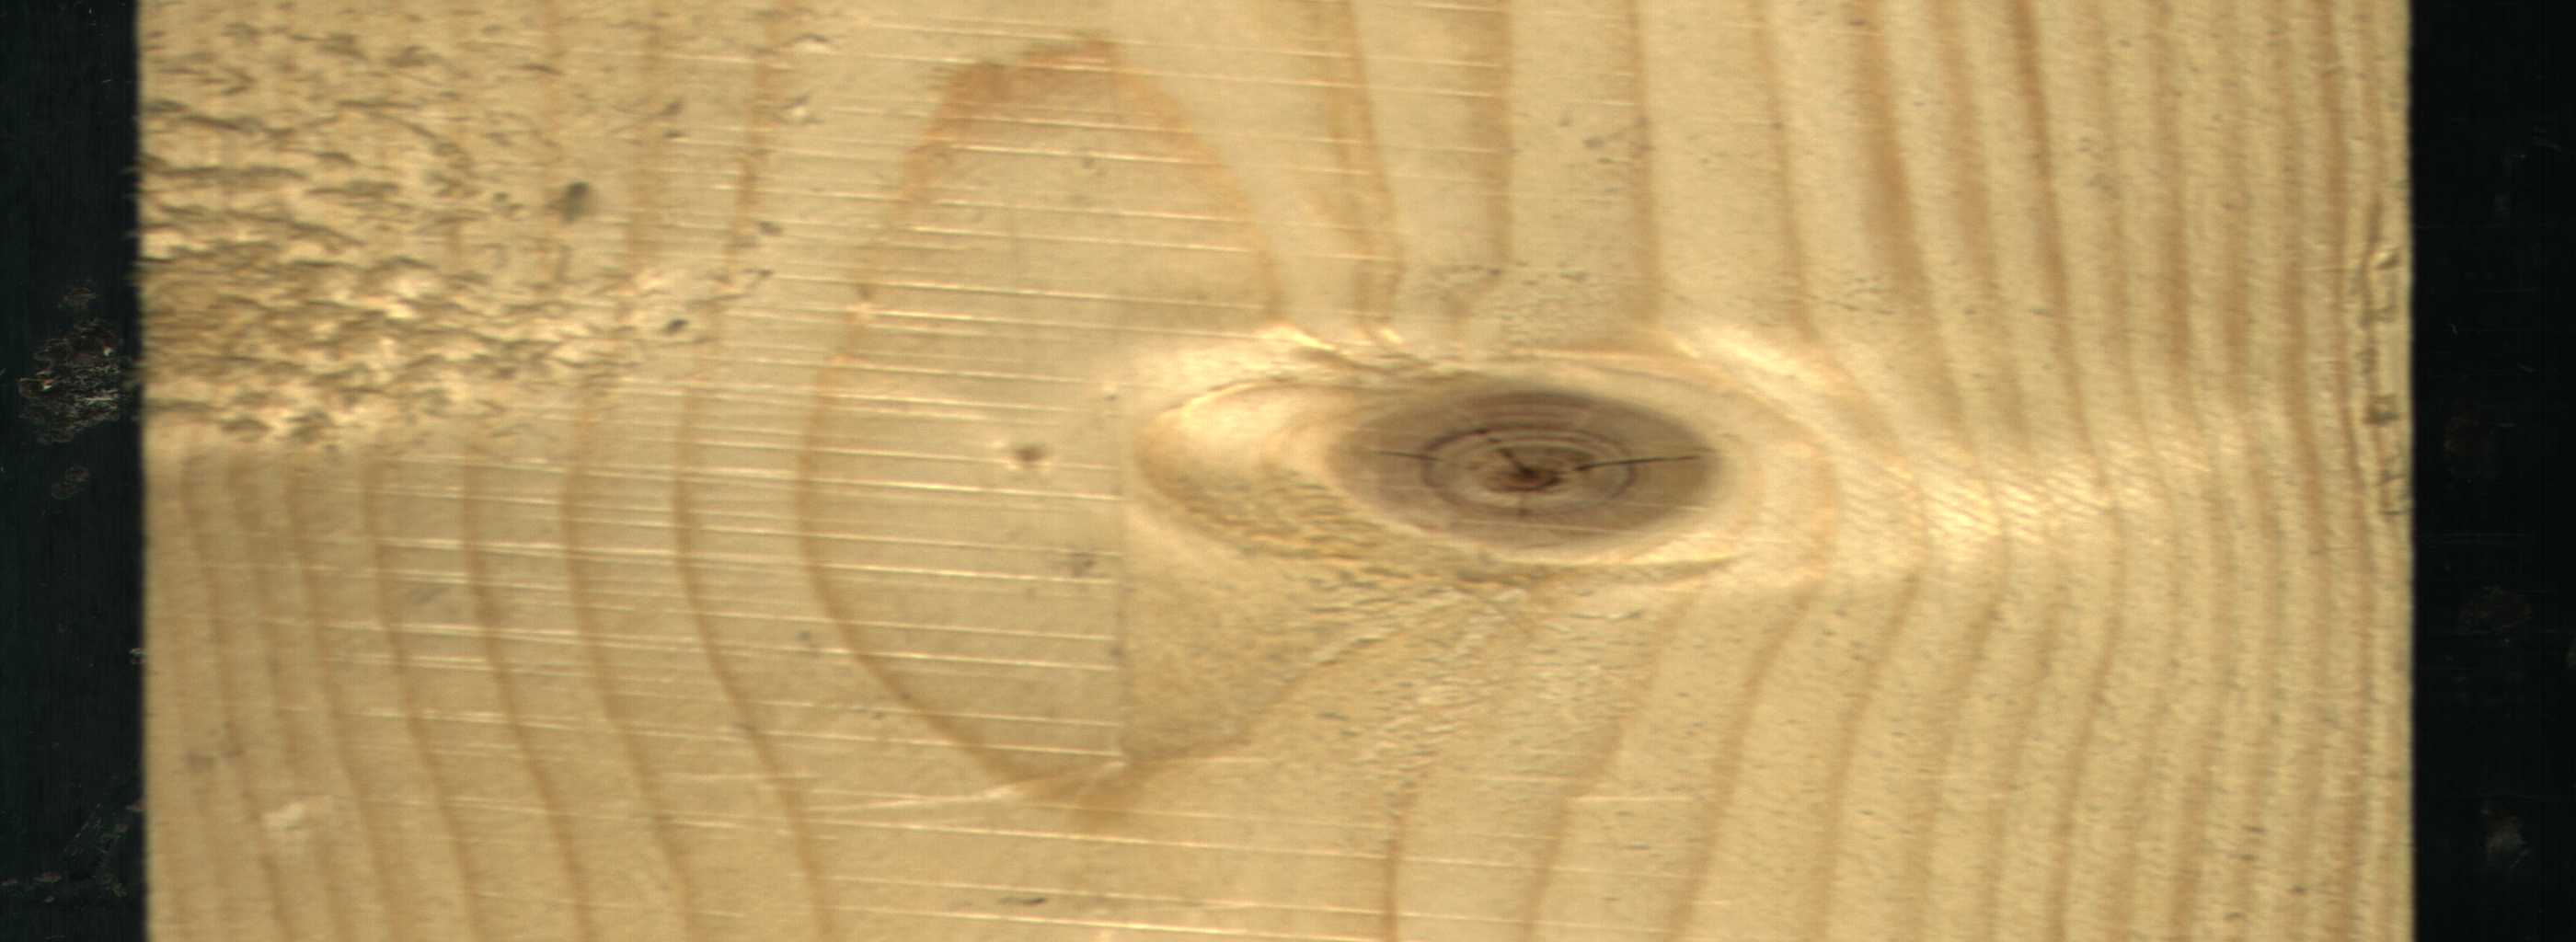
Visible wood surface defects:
knot_with_crack